Interaction volume radius: 10 \u00c5
Interaction volume height: 15 \u00c5
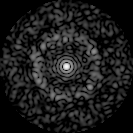
Disorder parameter: 0.8372